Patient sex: M
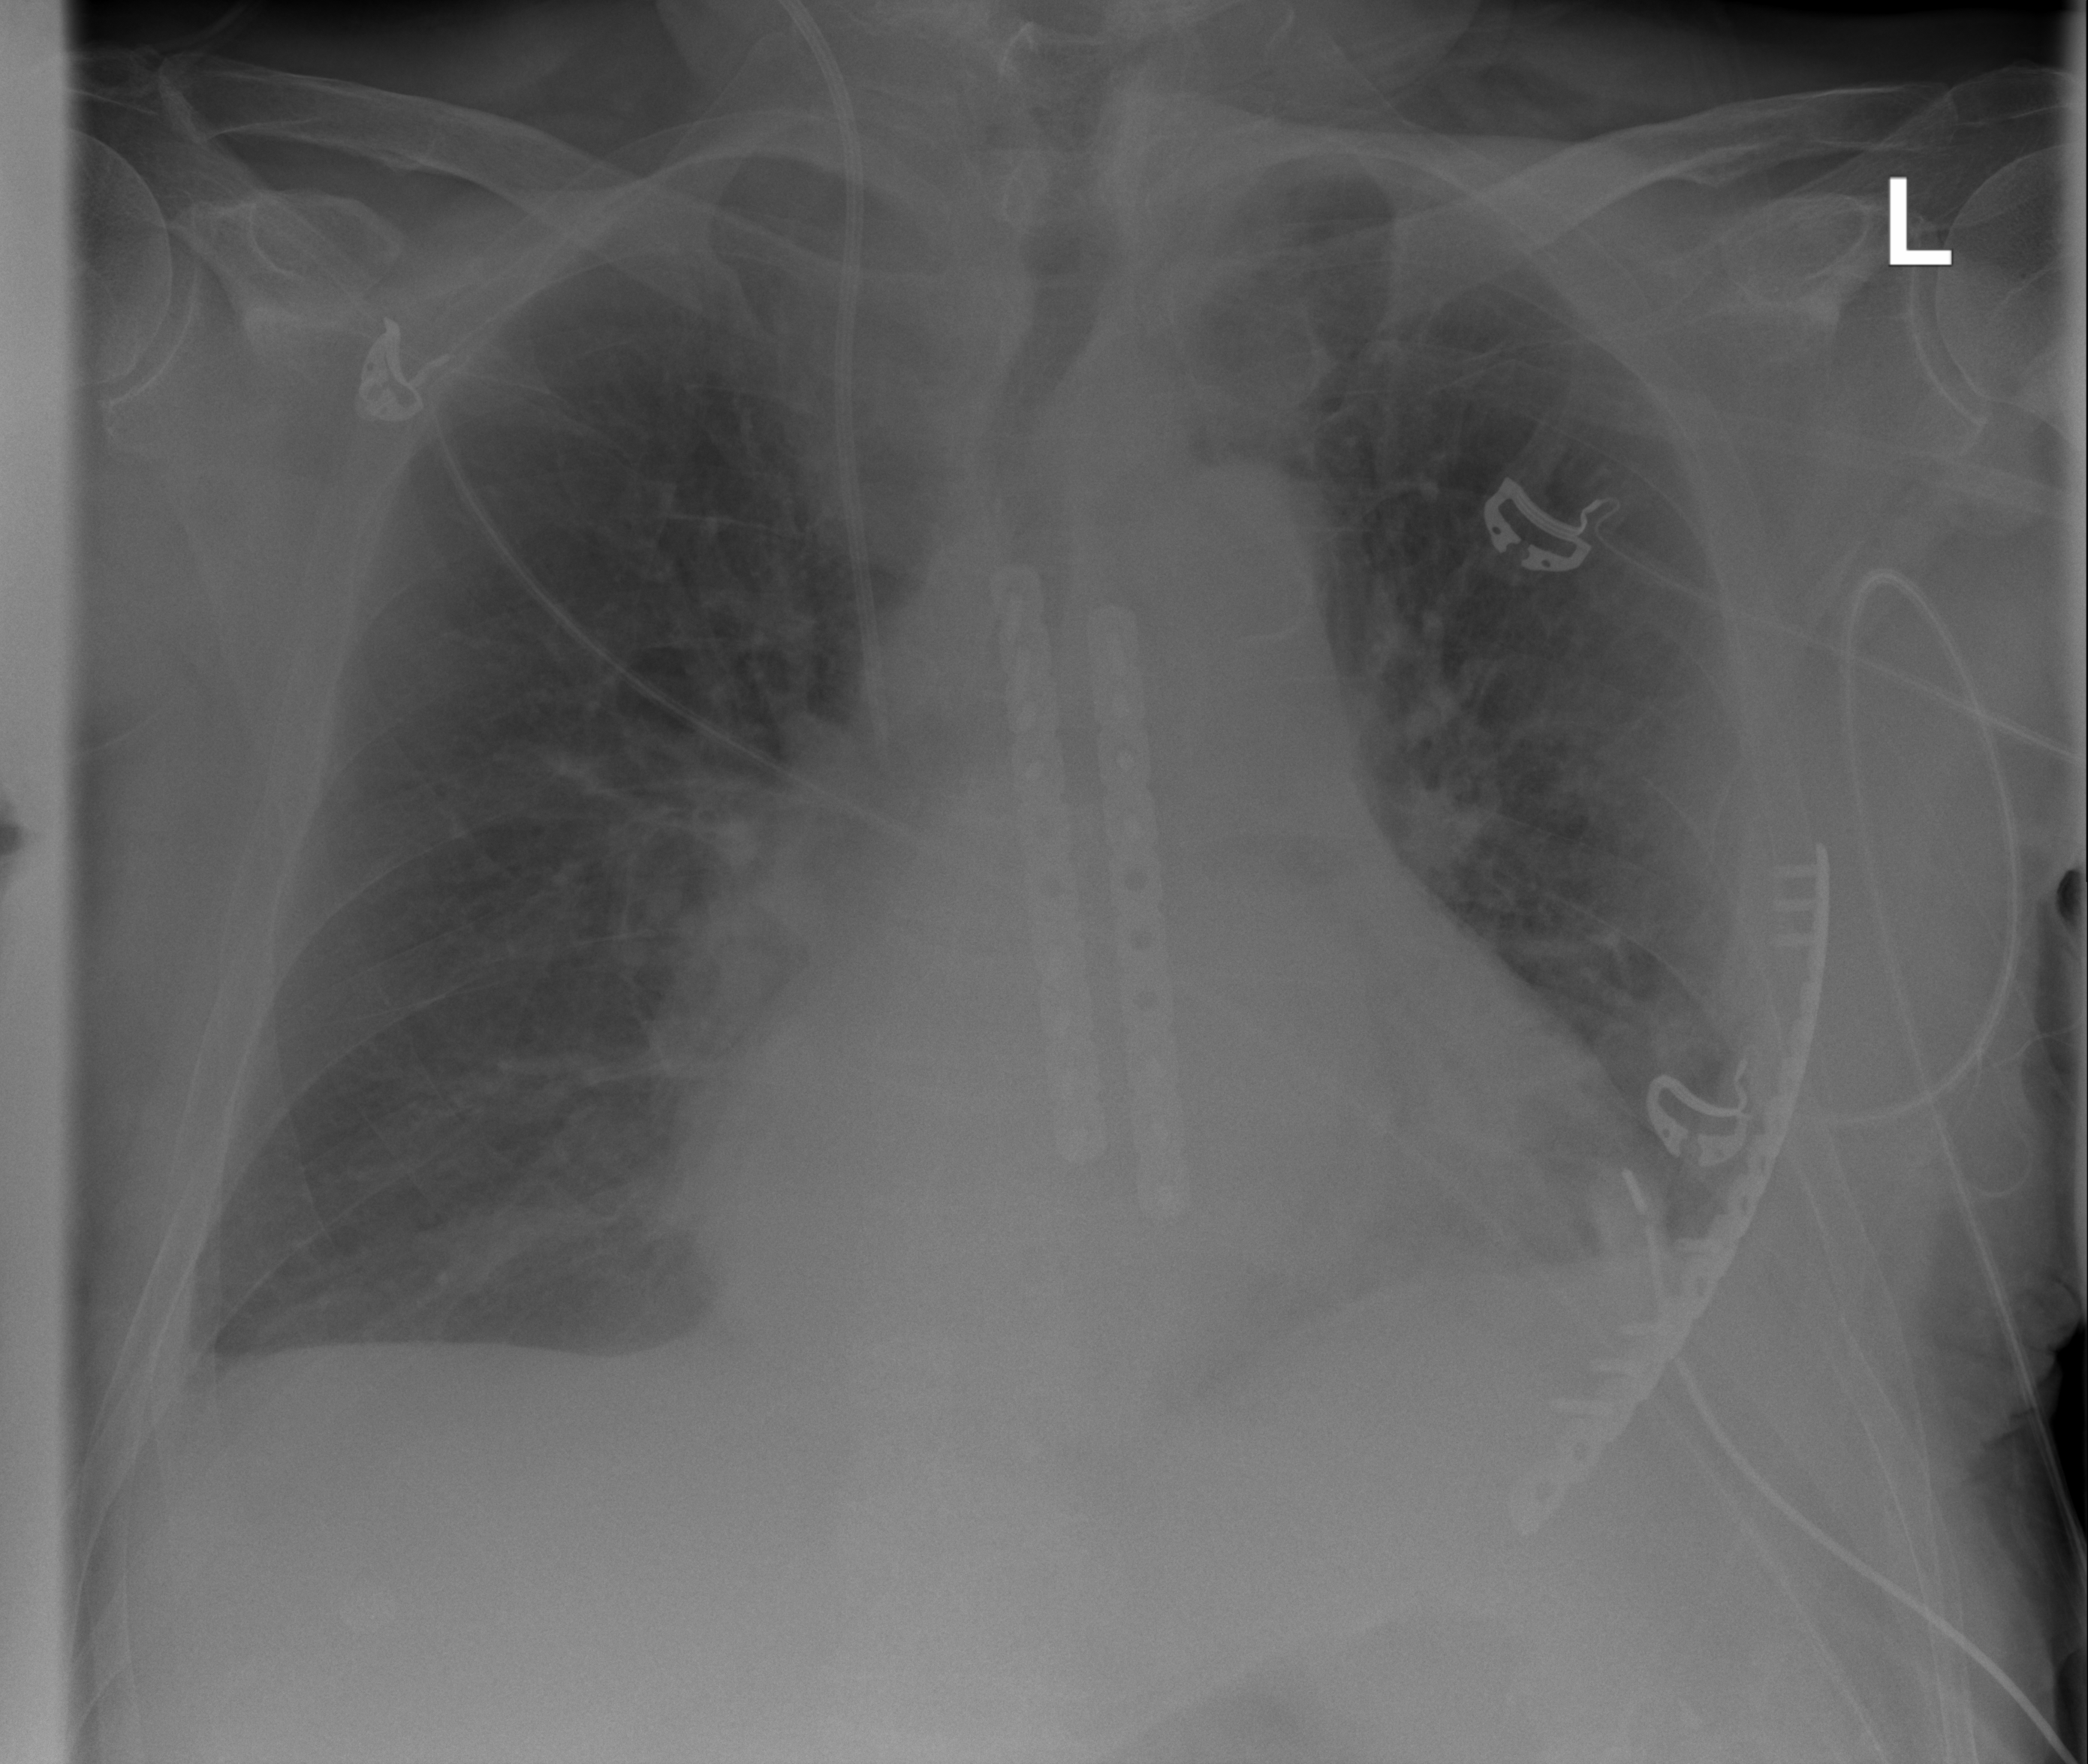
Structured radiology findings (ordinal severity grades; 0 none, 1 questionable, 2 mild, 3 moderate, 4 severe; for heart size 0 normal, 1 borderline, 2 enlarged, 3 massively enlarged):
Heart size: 2
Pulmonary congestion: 2
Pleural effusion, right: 2
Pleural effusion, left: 2
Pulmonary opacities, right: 2
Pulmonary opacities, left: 2
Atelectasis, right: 2
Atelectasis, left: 2